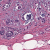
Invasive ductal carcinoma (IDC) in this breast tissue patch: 1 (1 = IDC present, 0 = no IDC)